高三 · 立体几何学
如图, 在三棱柱 $A B C-A_{1} B_{1} C_{1}$ 中, $M$ 为 $A_{1} C_{1}$ 的中点, 若 $\overrightarrow{A B}=$ $\vec{a}, \overrightarrow{B C}=\vec{b}, \overrightarrow{A A_{1}}=\vec{c}$, 则 $\overrightarrow{B M}$ 可表示为 $(\quad)$
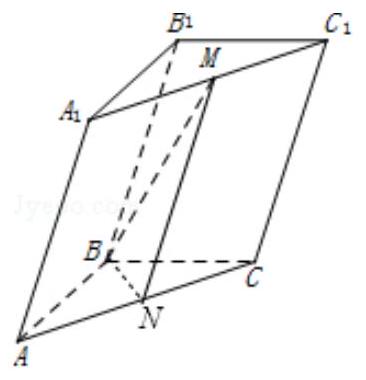
A. $-\frac{1}{2} \vec{a}+\frac{1}{2} \vec{b}+\vec{c}$
B. $\frac{1}{2} \vec{a}+\frac{1}{2} \vec{b}+\vec{c}$
C. $-\frac{1}{2} \vec{a}-\frac{1}{2} \vec{b}+\vec{c}$
D. $\frac{1}{2} \vec{a}-\frac{1}{2} \vec{b}+\vec{c}$


答案: A
解析: 取 $A C$ 的中点 $N$ ，连接 $B N 、 M N ，$ 如图所示;$\because M$ 为 $A 1 C 1$ 的中点, $\overrightarrow{A B}=\vec{a}, \overrightarrow{B C}=\vec{b}, \overrightarrow{A_{1}}=\vec{c}$,$	herefore \overrightarrow{\mathrm{NM}}=\overrightarrow{\mathrm{AA}_{1}}=\overrightarrow{\mathrm{c}}, \overrightarrow{\mathrm{BN}}=\frac{1}{2}(\overrightarrow{\mathrm{BA}}+\overrightarrow{\mathrm{BC}})=\frac{1}{2}(-\overrightarrow{\mathrm{AB}}+\overrightarrow{\mathrm{BC}})=-\frac{1}{2} \overrightarrow{\mathrm{a}}+\frac{1}{2} \overrightarrow{\mathrm{b}}$$	herefore \overrightarrow{\mathrm{BM}}=\overrightarrow{\mathrm{BN}}+\overrightarrow{\mathrm{NM}}=\left(-\frac{1}{2} \overrightarrow{\mathrm{a}}+\frac{1}{2} \overrightarrow{\mathrm{b}}ight)+\overrightarrow{\mathrm{c}}=-\frac{1}{2} \overrightarrow{\mathrm{a}}+\frac{1}{2} \overrightarrow{\mathrm{b}}+\overrightarrow{\mathrm{c}}$. 故选: A.